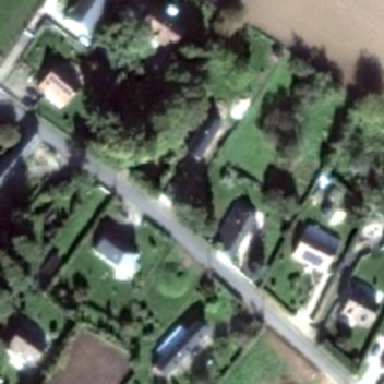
Beside the bare ground there are several houses with gardens on either side of the road .